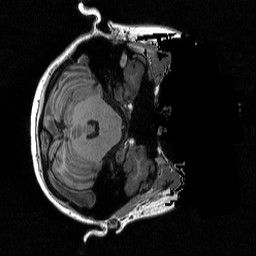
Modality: T1w
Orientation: axial
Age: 21
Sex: female
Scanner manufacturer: siemens
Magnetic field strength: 3 T
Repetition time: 2.3 s
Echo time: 0.00298 s